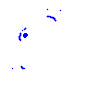
Particle: pion